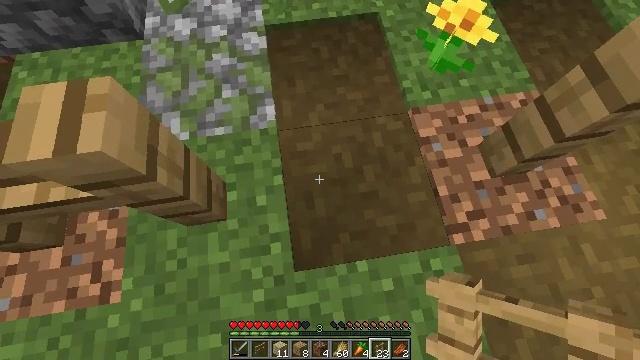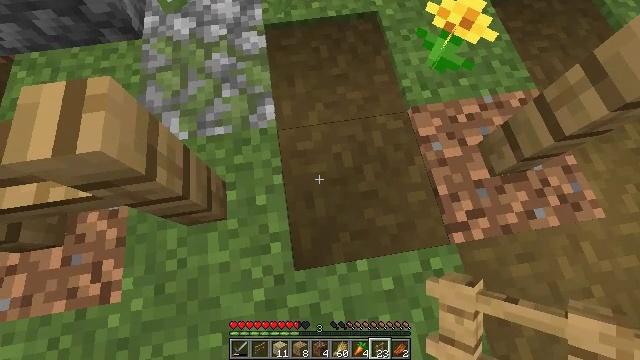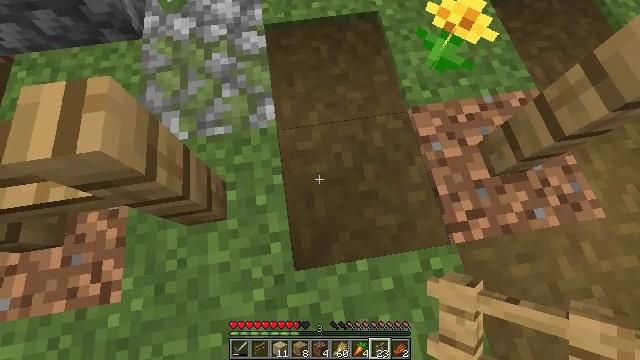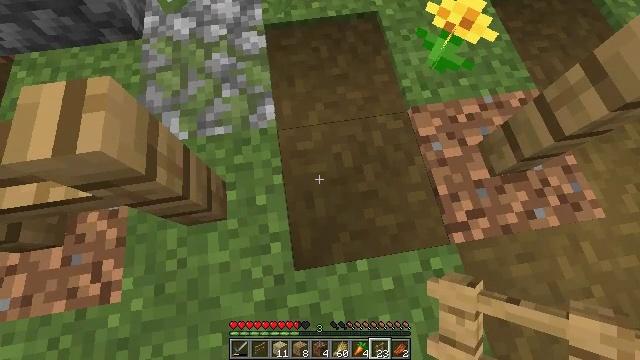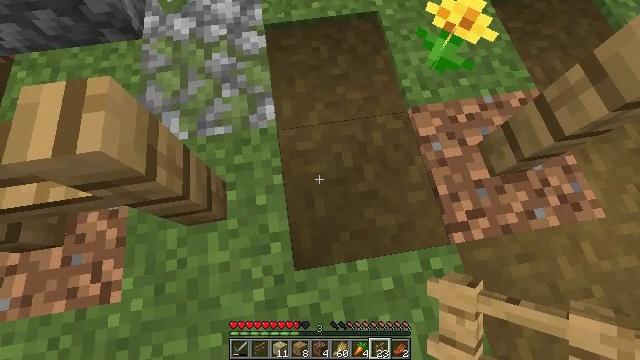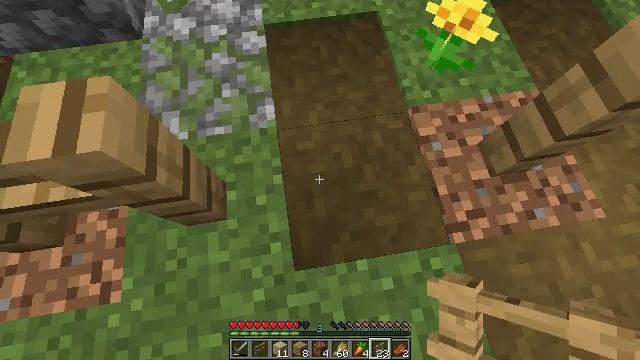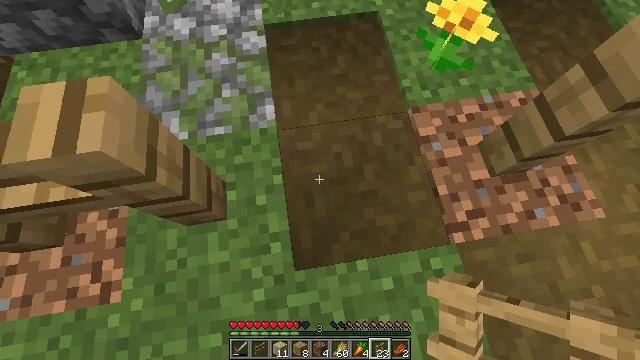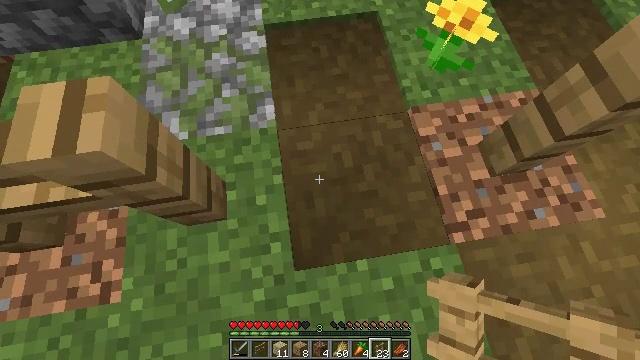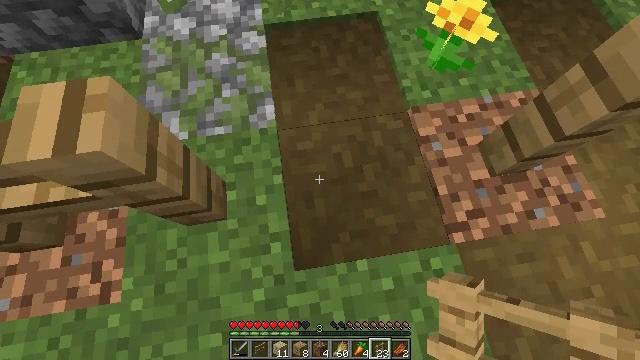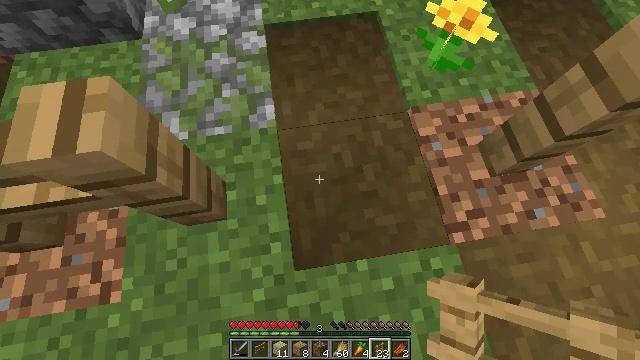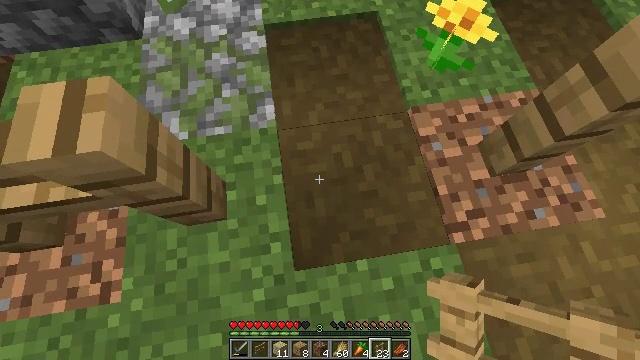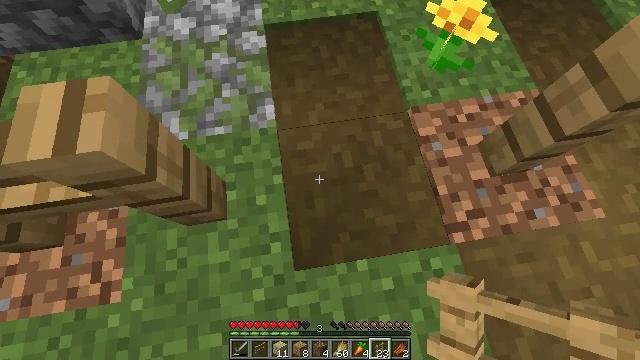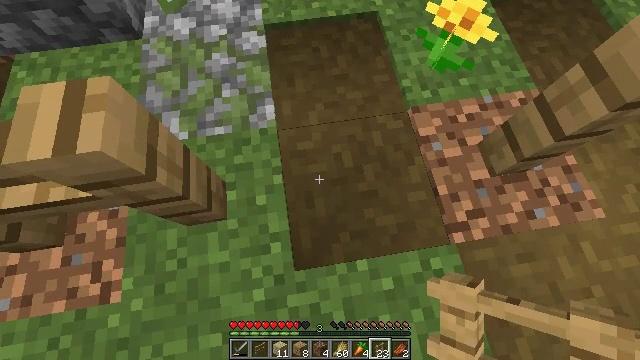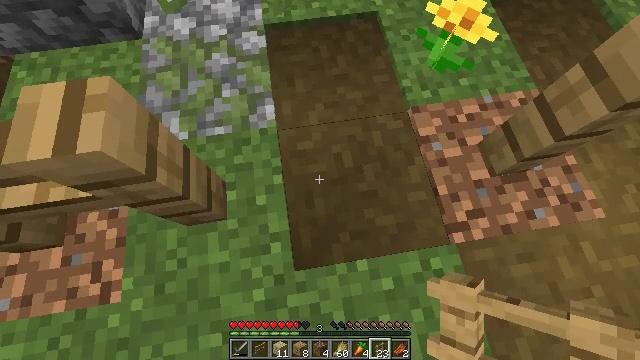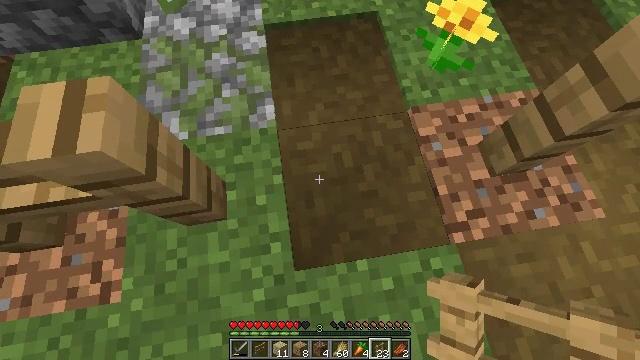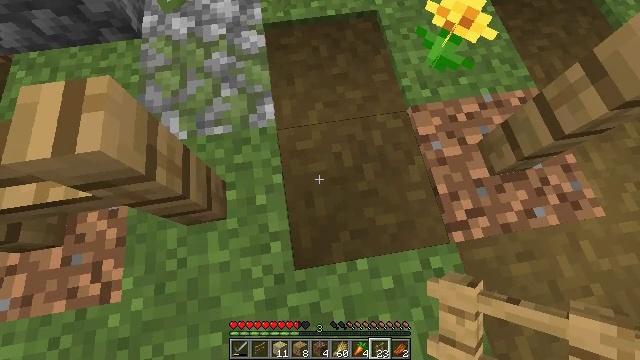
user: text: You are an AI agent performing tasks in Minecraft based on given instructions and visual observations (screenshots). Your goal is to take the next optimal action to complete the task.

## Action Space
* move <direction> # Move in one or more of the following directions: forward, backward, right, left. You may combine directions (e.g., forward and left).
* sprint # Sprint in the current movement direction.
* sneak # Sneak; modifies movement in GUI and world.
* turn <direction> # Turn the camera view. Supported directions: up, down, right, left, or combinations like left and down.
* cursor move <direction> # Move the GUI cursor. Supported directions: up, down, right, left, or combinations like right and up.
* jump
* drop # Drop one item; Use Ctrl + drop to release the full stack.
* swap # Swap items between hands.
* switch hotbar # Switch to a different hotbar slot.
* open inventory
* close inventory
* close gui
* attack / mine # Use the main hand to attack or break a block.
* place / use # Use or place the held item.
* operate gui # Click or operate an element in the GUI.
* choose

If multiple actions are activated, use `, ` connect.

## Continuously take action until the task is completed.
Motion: motion action
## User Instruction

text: Attack the grass path to restore it to dirt.
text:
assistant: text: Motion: no_op
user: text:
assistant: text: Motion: no_op
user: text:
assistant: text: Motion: no_op
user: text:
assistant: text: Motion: no_op
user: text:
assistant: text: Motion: no_op
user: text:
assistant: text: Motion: no_op
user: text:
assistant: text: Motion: no_op
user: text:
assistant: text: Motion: no_op
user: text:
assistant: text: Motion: no_op
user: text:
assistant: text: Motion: no_op
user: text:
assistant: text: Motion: no_op
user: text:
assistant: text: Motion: no_op
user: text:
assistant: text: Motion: no_op
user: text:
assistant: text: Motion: no_op
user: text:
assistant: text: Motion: no_op
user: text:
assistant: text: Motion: no_op
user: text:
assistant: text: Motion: no_op
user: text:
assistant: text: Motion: no_op
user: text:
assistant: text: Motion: no_op
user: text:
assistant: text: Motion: no_op
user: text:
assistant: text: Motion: no_op
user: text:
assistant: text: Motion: no_op
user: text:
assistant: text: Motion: no_op
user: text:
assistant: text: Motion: no_op
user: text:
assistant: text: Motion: no_op
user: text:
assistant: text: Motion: no_op
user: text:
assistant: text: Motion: no_op
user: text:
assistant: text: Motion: no_op
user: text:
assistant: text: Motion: no_op
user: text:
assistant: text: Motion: no_op